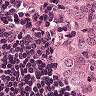
Metastatic tissue present: yes